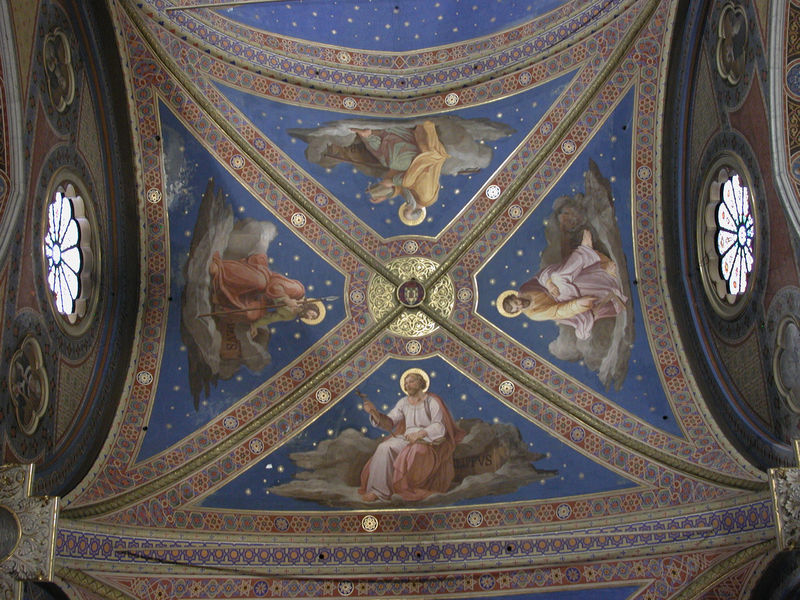
Titel: Santa Maria sopra Minerva
Standort: Rom, S. Maria sopra Minerva (EU - I - Latium)
Schlagwörter: blau, himmel, fenster, malerei, ornament, kirche, gold, decke, gotik, vier, heiligenschein, gotisch, christus, jesus